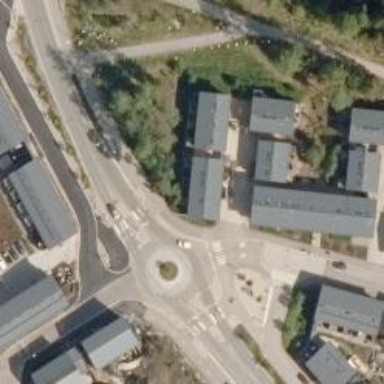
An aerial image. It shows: Tertiary road with asphalt surface leading to roundabout junction.